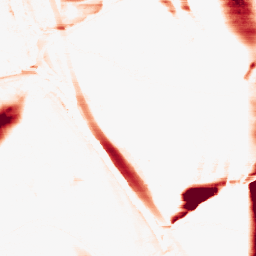
Category: morphological
Decomposition family: morphological_rect
Decomposition parameters: operation: opening
width: 50
height: 3
Upsampling method: quintic
Upsampling parameters: scale: 8
Upsampling scale: 8